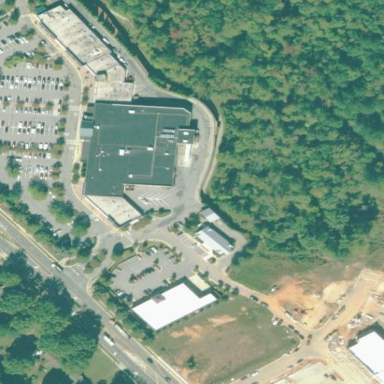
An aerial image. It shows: Retail area.